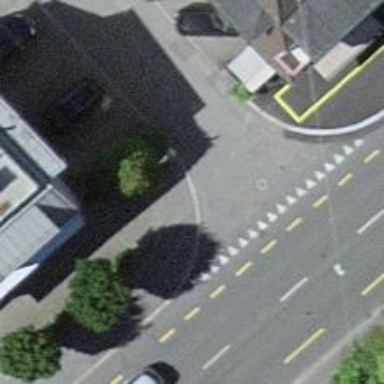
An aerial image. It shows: Kerb barrier.